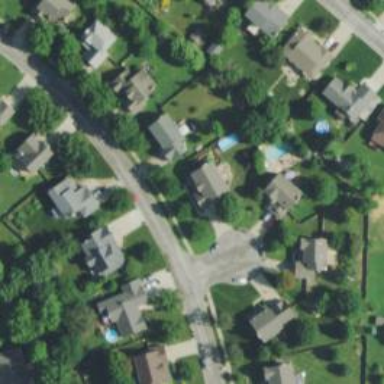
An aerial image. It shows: Residential area composed of single-family homes.